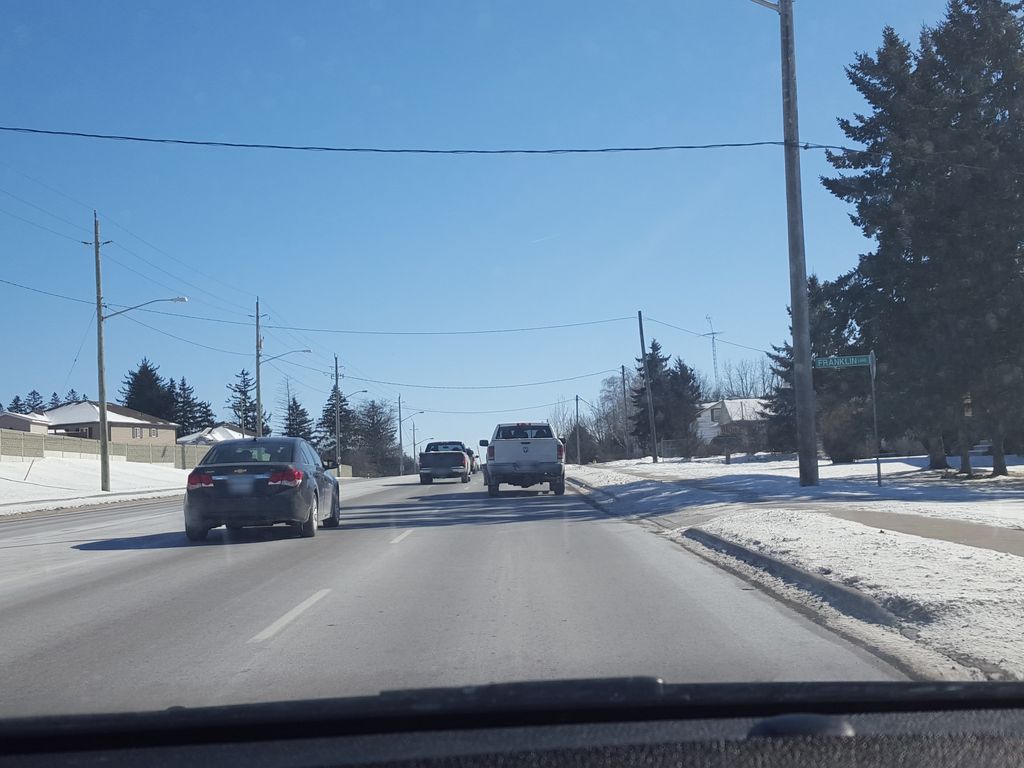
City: kitchener-waterloo